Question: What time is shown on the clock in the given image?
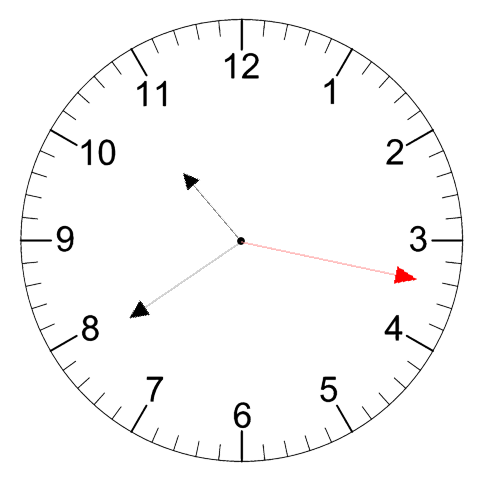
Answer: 10:39:17